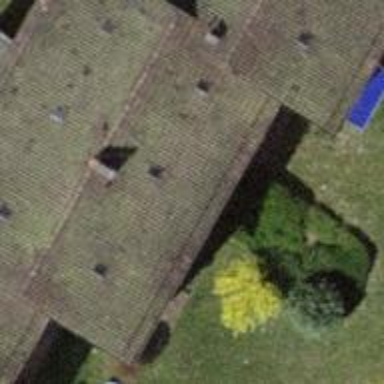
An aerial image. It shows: Building with pitched roof.